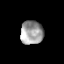
Tissue: prostate
Cell type: Myeloid cells
Senescence score: 0.344
Nuclear area (px): 517
Mean DAPI intensity: 162.141